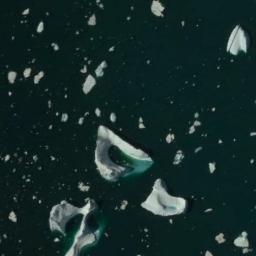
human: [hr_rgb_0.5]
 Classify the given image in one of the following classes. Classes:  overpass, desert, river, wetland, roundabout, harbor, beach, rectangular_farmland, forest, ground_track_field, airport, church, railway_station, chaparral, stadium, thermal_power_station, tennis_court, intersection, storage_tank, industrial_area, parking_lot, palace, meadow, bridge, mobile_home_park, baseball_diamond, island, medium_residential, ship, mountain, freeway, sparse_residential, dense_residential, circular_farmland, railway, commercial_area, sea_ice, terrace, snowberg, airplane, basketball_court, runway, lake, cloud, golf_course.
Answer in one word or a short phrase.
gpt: sea_ice